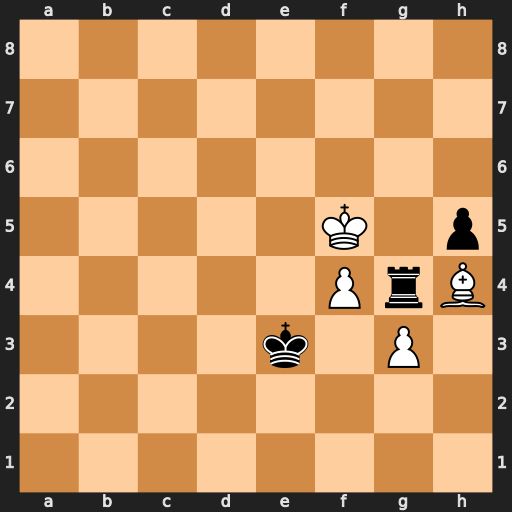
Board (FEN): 8/8/8/5K1p/5PrB/4k1P1/8/8
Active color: w
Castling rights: -
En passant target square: -
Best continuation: Ke5 Rg8 f5